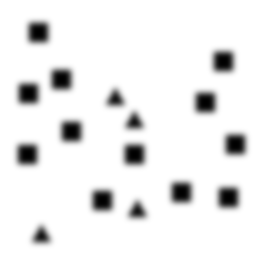
Squares: 12
Triangles: 4
Stars: 0
Total shapes: 16